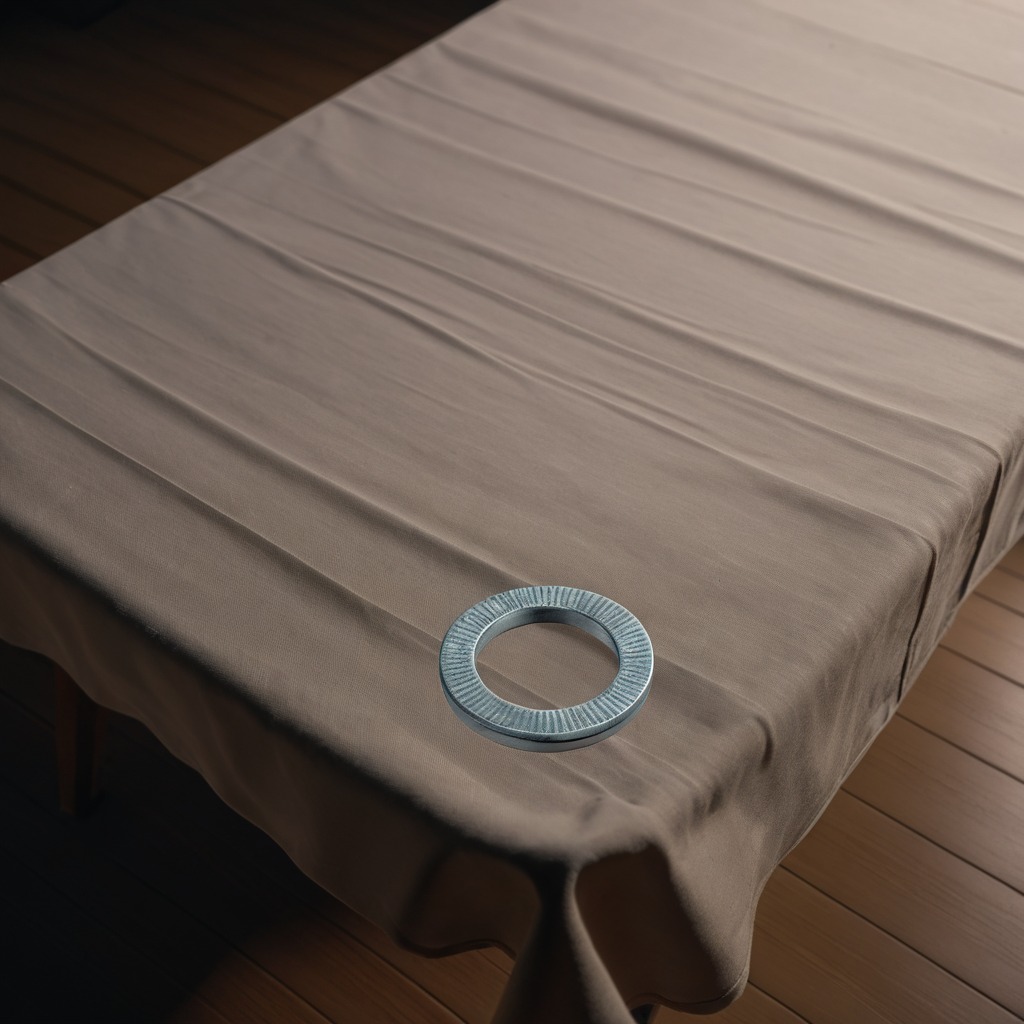
A flat metal washer lying on a wooden table.